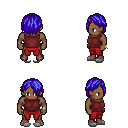
a pixel art fantasy rpg character, male body template, human, dark skin, maroon sleeveless shirt, red pants, blue bangs hairstyle, bracelets, white slippers, four views (front, back, left, right), 2x2 character sprite sheet, small pixel art, hard edges, no anti-aliasing